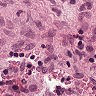
Metastatic tissue present: no